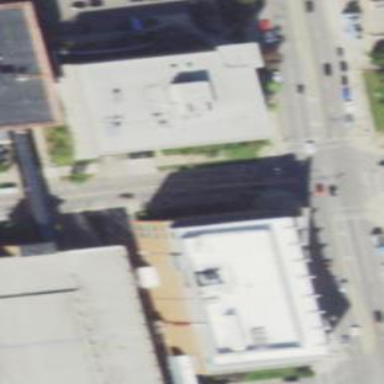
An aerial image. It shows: Bank building.